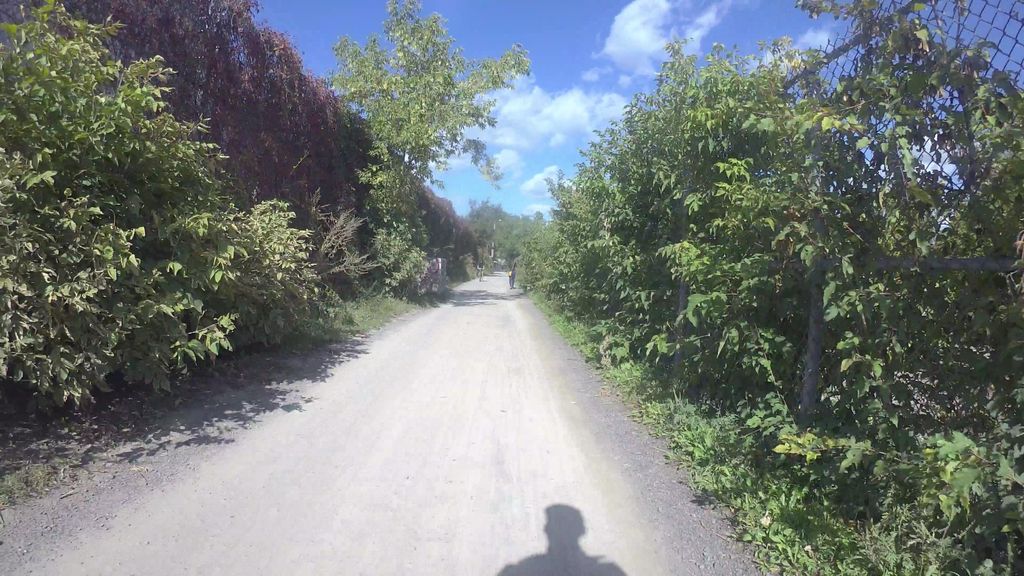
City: montreal